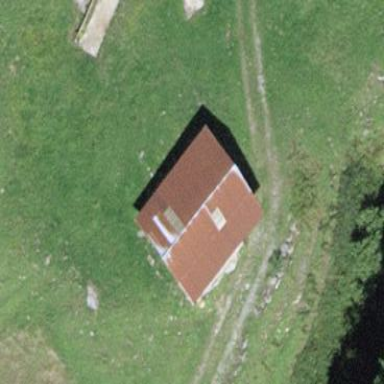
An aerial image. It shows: Cabin is depicted in the image.